Question: I have a to make an application that recognizes fruits. So far i have made that you can crop the image and get the color of the fruit you want. Now i am trying to get roundness of the fruit but i need the fruit to be black and the background to be white so i can find area and roundness value. This is my code so far for that part :
'''
crop_temp = rgb2gray(crop);
threshold = graythresh(crop_temp);
bw = im2bw(crop_temp,threshold);
imshow(bw)
'''
Crop i get passed when i crop the image. The problem gets when the fruit has a camera flash and that part stays white.
An example image is this lemon picture:

The problem is the white area in the lemon stays white after the code but i want it so that the whole lemon is black. But not just the lemon, but for other fruits to.
The problem is the white area in the lemon stays white after the code but i want it so that the whole lemon is black. But not just the lemon, but for other fruits to.
Yeah and how can you make so that the fruit is white and the background is black.
I am new to image processing so don't jump on me. I just can't find specific stuff for this.
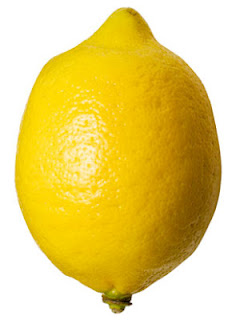
Answer: Try this one:
'''
fbw = ones(size(bw))-imfill(ones(size(bw))-bw);
imshow(fbw)
'''